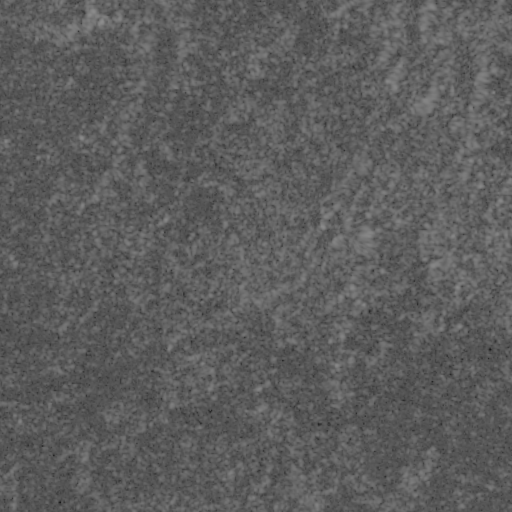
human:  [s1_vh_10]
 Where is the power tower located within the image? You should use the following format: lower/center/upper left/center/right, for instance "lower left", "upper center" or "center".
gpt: The power tower is located in the lower left of the image.
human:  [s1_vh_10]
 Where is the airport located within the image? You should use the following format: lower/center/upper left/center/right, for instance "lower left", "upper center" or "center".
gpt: There is no airport in the image.

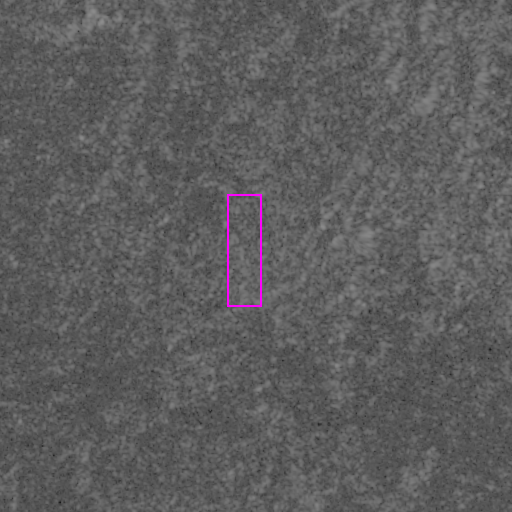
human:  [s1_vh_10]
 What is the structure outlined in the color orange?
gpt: There is no orange outline.
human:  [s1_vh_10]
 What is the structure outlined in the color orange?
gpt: There is no structure outlined in orange.